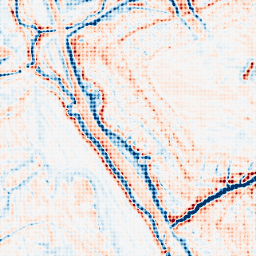
Category: edge_preserving
Decomposition family: bilateral
Decomposition parameters: d: 15
sigma_color: 75
sigma_space: 75
Upsampling method: sinc_blackman
Upsampling parameters: scale: 8
kernel_size: 8
Upsampling scale: 8